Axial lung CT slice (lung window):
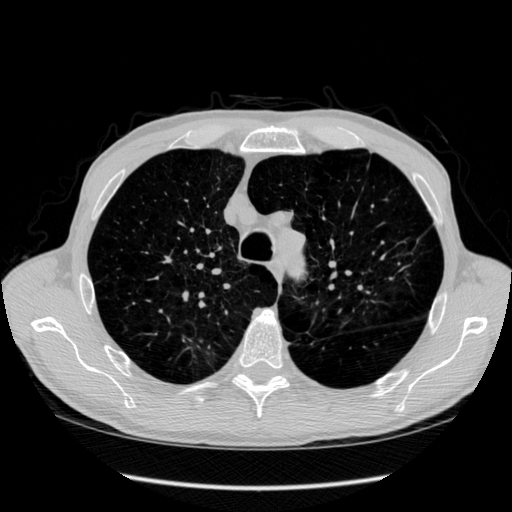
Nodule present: no